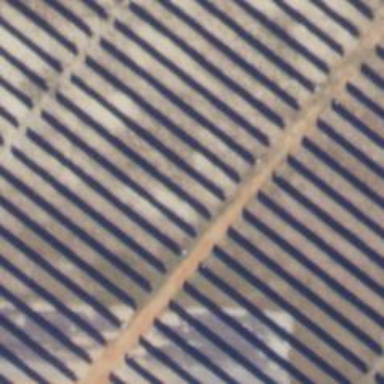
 consisting of solar photovoltaic panels."